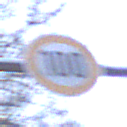
Verkehrszeichen: Geschwindigkeit100
Umgebung: Outdoor, Nature
Tageszeit: MorningAfternoon
Wetter: Overcast
Licht: Natural
Jahreszeit: Winter
Kontrast: LowContrast